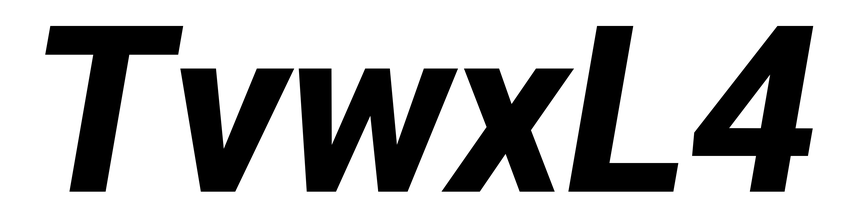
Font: Roboto-Italic_ExtraBold_Italic